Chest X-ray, AP view. Patient: 75 years old, sex F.
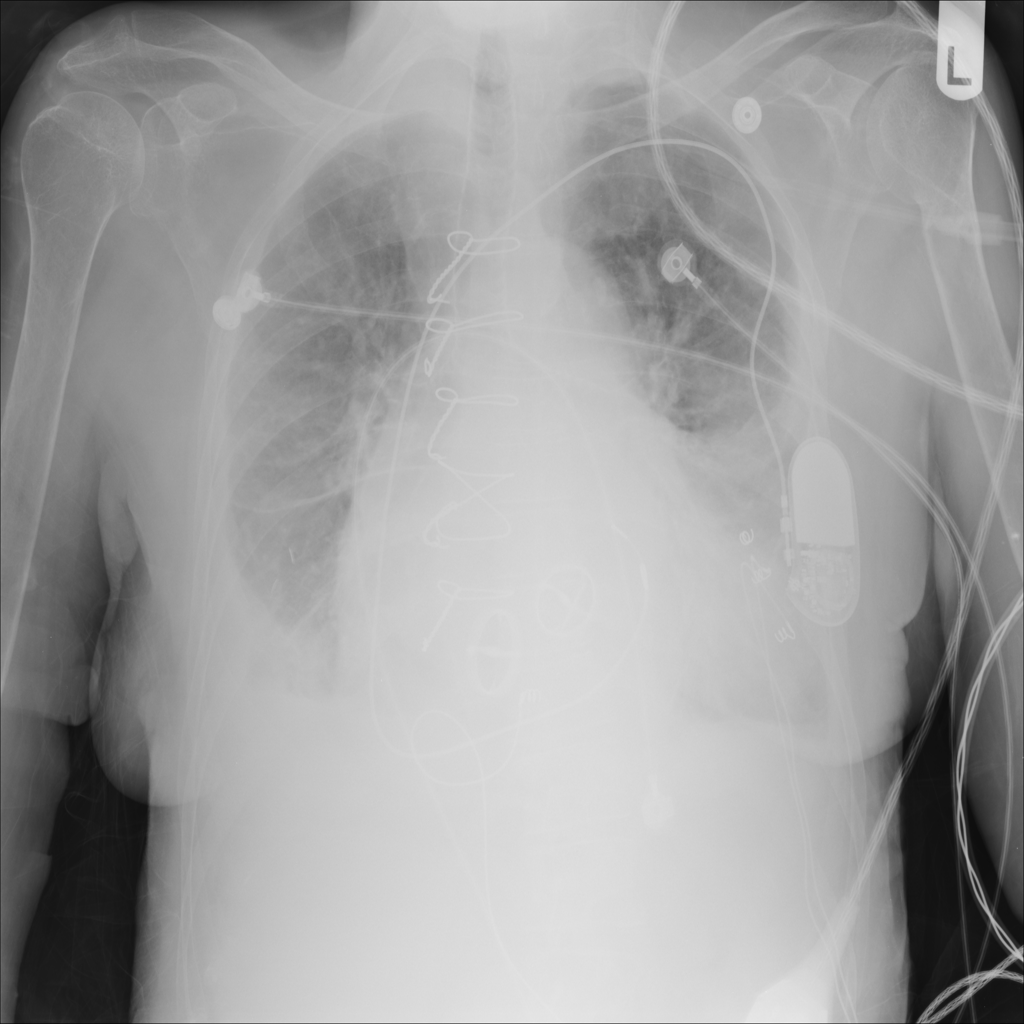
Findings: No Finding